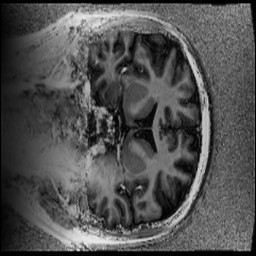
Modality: UNIT1
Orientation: coronal
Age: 20
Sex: female
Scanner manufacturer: siemens
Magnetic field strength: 6.98 T
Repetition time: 6 s
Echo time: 0.00283 s